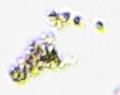
Label: Detritus